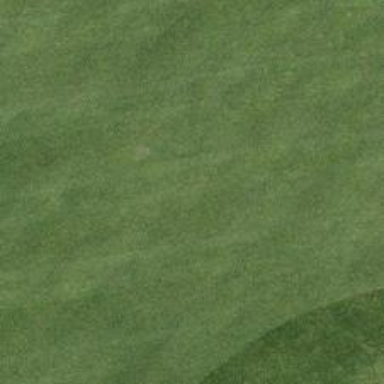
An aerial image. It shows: View of golf hole.